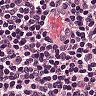
Metastatic tissue present: no